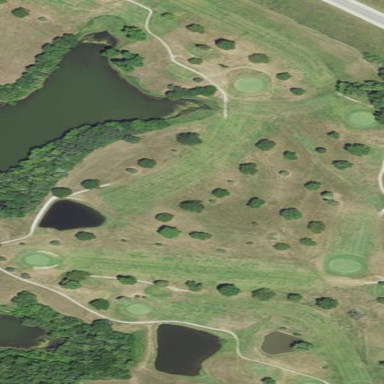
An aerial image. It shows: Golf course.